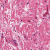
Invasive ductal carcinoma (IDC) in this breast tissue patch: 0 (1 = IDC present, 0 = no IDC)